Question: I'm trying to get this div to always stretch it's height to touch the bottom when the left column has extra content added to it. In the image you see this. What CSS or JS tricks will work on this?
HTML:
'''
<div class="content-sections" style="">
<div class="grid-container columns">
<div class="left-section grid-55 mobile-100">
<div class="title">
<!-- DYNAMIC TEXT -->
</div>
<div class="content">
<!-- DYNAMIC TEXT -->
</div>
</div>
<div class="top-section grid-45 mobile-100">
<div class="top-title">
<!-- DYNAMIC TEXT -->
</div>
<div class="content-item">
<!-- DYNAMIC TEXT -->
</div>
</div>
<div class="bottom-section grid-45 mobile-100"> // THIS SECTION NEEDS HEIGHT TO ALWAYS STRETCH TO FOOTER
<div class="cta">
<!-- DYNAMIC TEXT -->
</div>
<div class="button">
</div>
</div>
</div>
'''
CSS:
'''
div.content-sections {
width: 100%;
margin: 0;
padding: 0;
}
div.content-sections div.columns {
max-width: 4000px;
padding: 0;
margin: 0;
padding-left: 7.65%;
}
div.content-sections div.columns .left-section {
padding-left: 20px;
padding-right: 0;
box-sizing: border-box;
padding-top: 67px;
padding-bottom: 156px;
padding-right: 8.375%;
}
div.content-sections div.columns .left-section .title {
font-size: 24px;
font-family: $mediumFont;
color: rgb(35, 47, 50);
line-height: 1.042;
}
div.content-sections div.columns .left-section .bodytext {
font-size: 16px;
font-family: $regularFont;
color: rgb(35, 47, 50);
line-height: 1.5625;
margin-top: 1.5em;
margin-bottom: 1.5em;
}
div.content-sections div.columns .top-section {
color: white;
background-color: #fb8c20;
padding-top: 67px;
padding-bottom: 156px;
padding-left: 5%;
padding-right: 16.125%;
box-sizing: border-box;
}
div.content-sections div.columns .top-section .top-title {
margin-bottom: 18px;
font-size: 32px;
font-family: $lightFont;
color: rgb(255, 255, 255);
line-height: 1.042;
}
div.content-sections div.columns .top-section .content-item {
background-image: url(/images/check-mark.png);
background-repeat: no-repeat;
background-position: 0 5px;
padding-left: 1.875em;
margin-bottom: 1.5em;
font-size: 16px;
font-family: $mediumFont;
line-height: 1.5625;
color: rgb(255, 255, 255);
}
div.content-sections div.columns .bottom-section {
color: white;
background-color: #232f32;
padding-top: 56px;
padding-bottom: 28px;
padding-left: 5%;
padding-right: 20%;
box-sizing: border-box;
}
div.content-sections div.columns .bottom-section .cta {
margin-bottom: 0.5em;
font-size: 55px;
font-family: $lightFont;
color: rgb(255, 255, 255);
}
'''

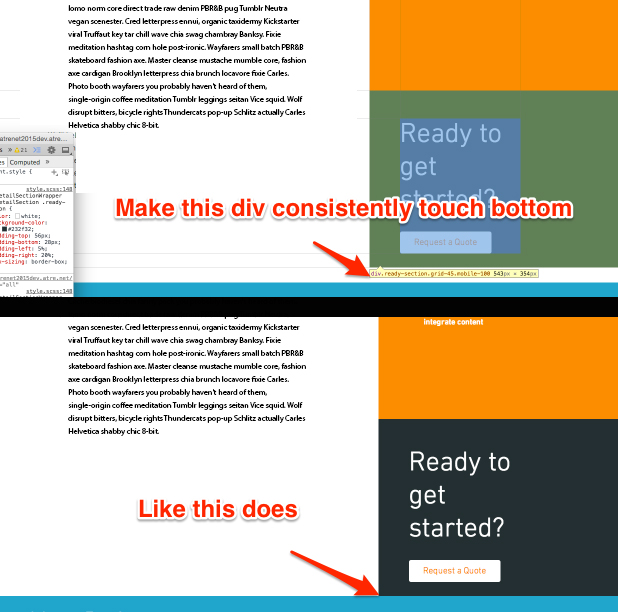
Answer: Try the following style for the last div
'''
<div class="bottom-section grid-45 mobile-100" style="display:table;height:100%;"> // THIS SECTION NEEDS HEIGHT TO ALWAYS STRETCH TO FOOTER
<div class="cta">
<!-- DYNAMIC TEXT -->
</div>
<div class="button">
</div>
'''